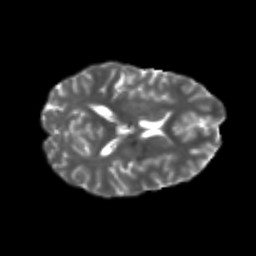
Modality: T2w
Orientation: axial
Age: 20
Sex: male
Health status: healthy
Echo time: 0.074 s